Question: so I'm basically brand new to web based stuff. My university has given me a cPanel hosted server. I need to implement some basic php functions for my main web page.
This is what my cpanel looks like if it helps:

So in my index.html file I have:
'''
<!DOCTYPE html>
<html>
<head>
<title>Current Date/Time</title>
</head>
<body>
<h3>
<?php
date_default_timezone_set('UTC');
echo date("l");
echo "Hello World!";
?>
</h3>
</body>
</html>
'''
But none of the php echo stuff is displaying. I'm not sure if my server actually knows what to do with an html file with php in it.
My instructors have told me: the php file needs to be deployed to public_html folder using the file manager in CPanel.
But i'm not really sure what needs to go into the .php file and how to get my .html file to utilize it.
Thanks for your patience.
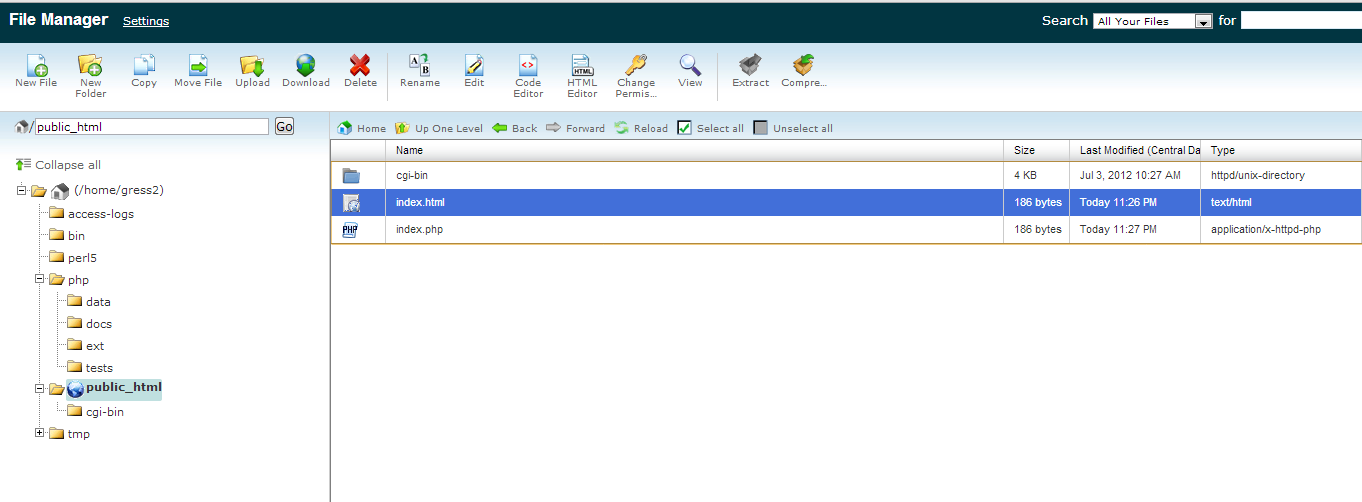
Answer: The file's extension needs to be changed from *.html to *.php or the PHP won't execute, it'll just be treated like raw HTML.
Here's a quick very basic step-by-step of what's happening:
1. The client requests index.php
2. Your web server recognizes the *.php extension and tells PHP to interpret it
3. PHP parses the text looking for PHP code, and evaluates that code, then replaces the PHP code with the output of that PHP code (if any) For example: $strVar = 'world';
echo '<span class="contentText">hello ' . $strVar . '</span><br />';
is replaced with that code's output: <span class="contentText">hello world</span><br />
4. The resulting HTML is then returned to the client as content to be rendered by the client's web browser
5. The client's web browser parses the HTML and renders a web page